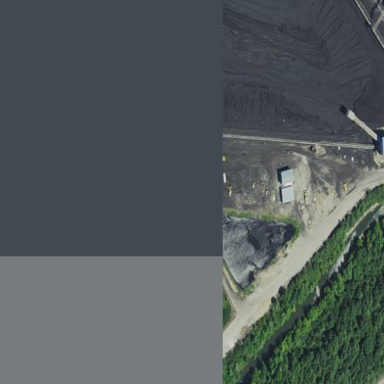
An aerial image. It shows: Coal pile created manually.